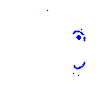
Particle: electron